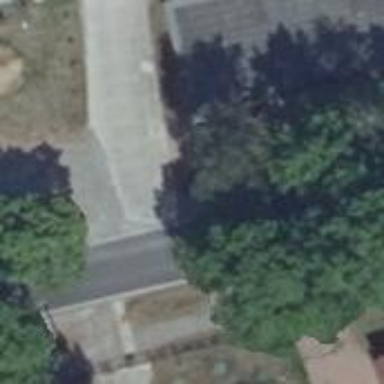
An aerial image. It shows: Compacted parking aisle designated as service road.